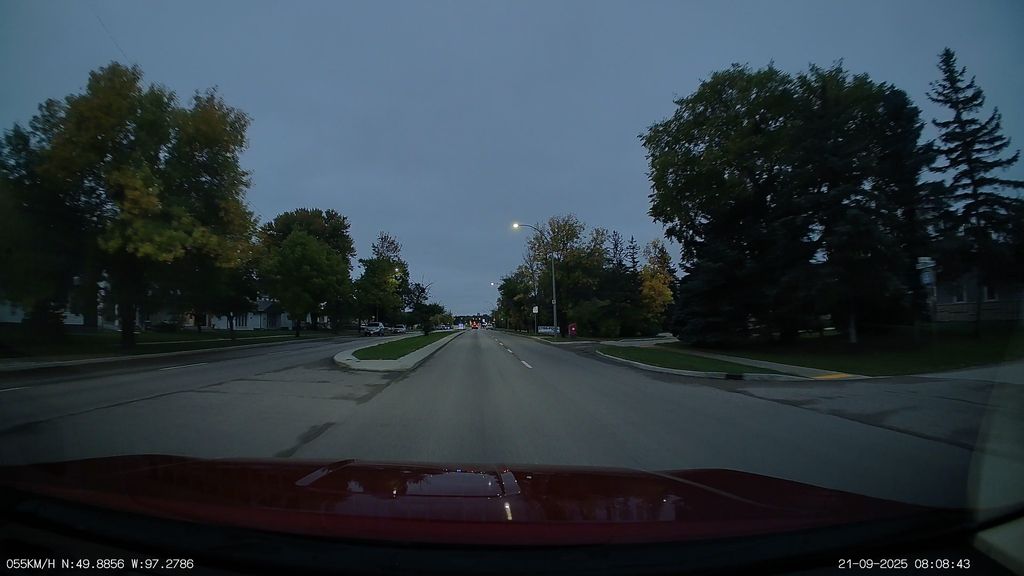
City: winnipeg